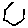
Label: hexagon